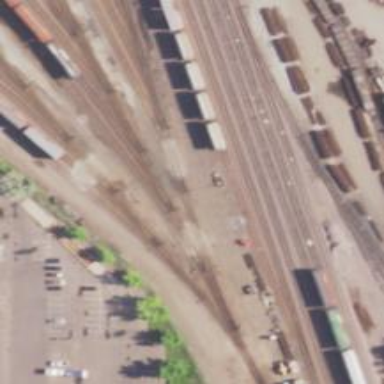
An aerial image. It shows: Railway yard in service.